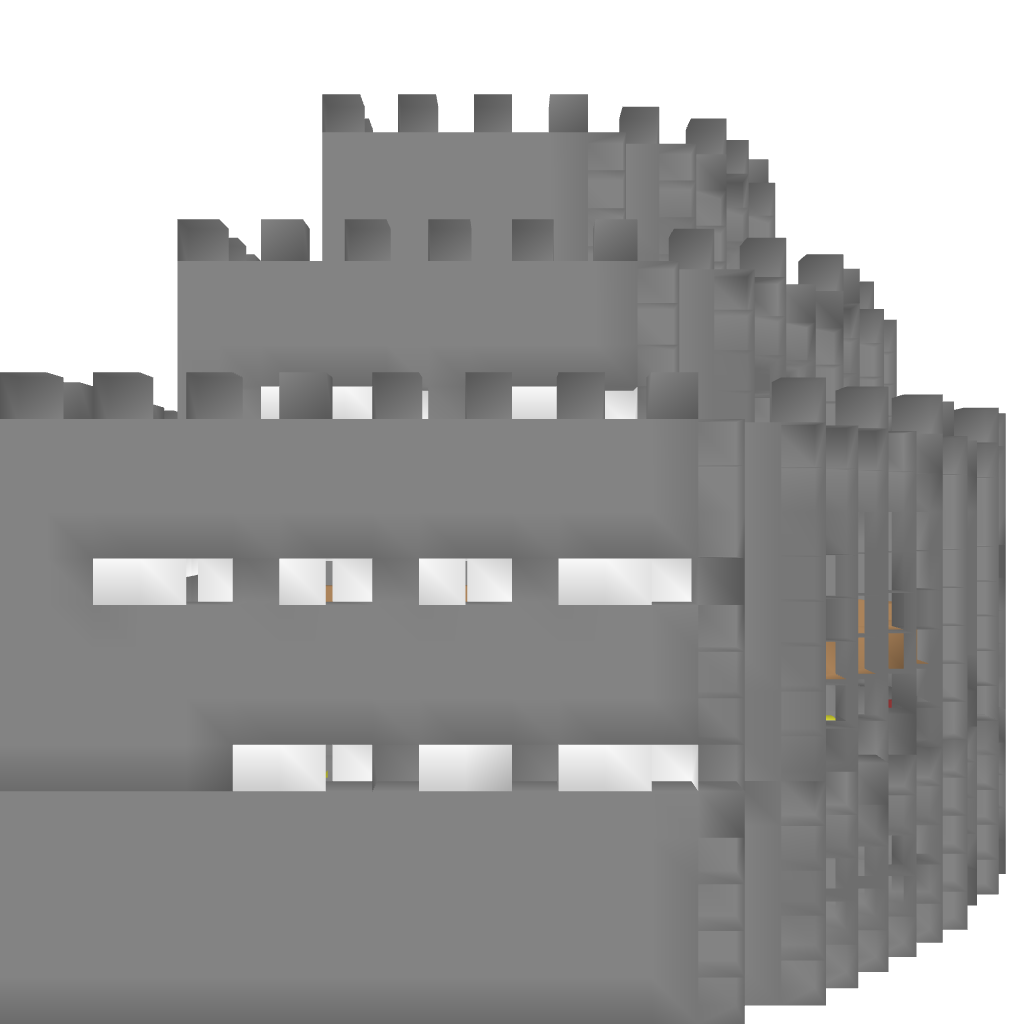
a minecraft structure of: Brick Fortress bad low quality